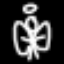
Label: angel